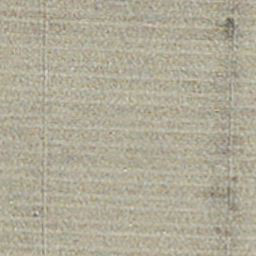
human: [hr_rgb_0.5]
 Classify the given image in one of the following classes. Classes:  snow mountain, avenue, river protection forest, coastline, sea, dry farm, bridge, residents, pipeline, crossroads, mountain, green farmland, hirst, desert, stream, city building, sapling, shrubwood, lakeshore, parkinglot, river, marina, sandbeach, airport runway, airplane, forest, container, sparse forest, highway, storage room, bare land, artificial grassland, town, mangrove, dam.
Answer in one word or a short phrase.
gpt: dry farm